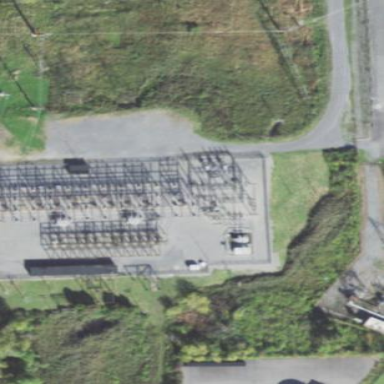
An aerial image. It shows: Power substation enclosed by fence.